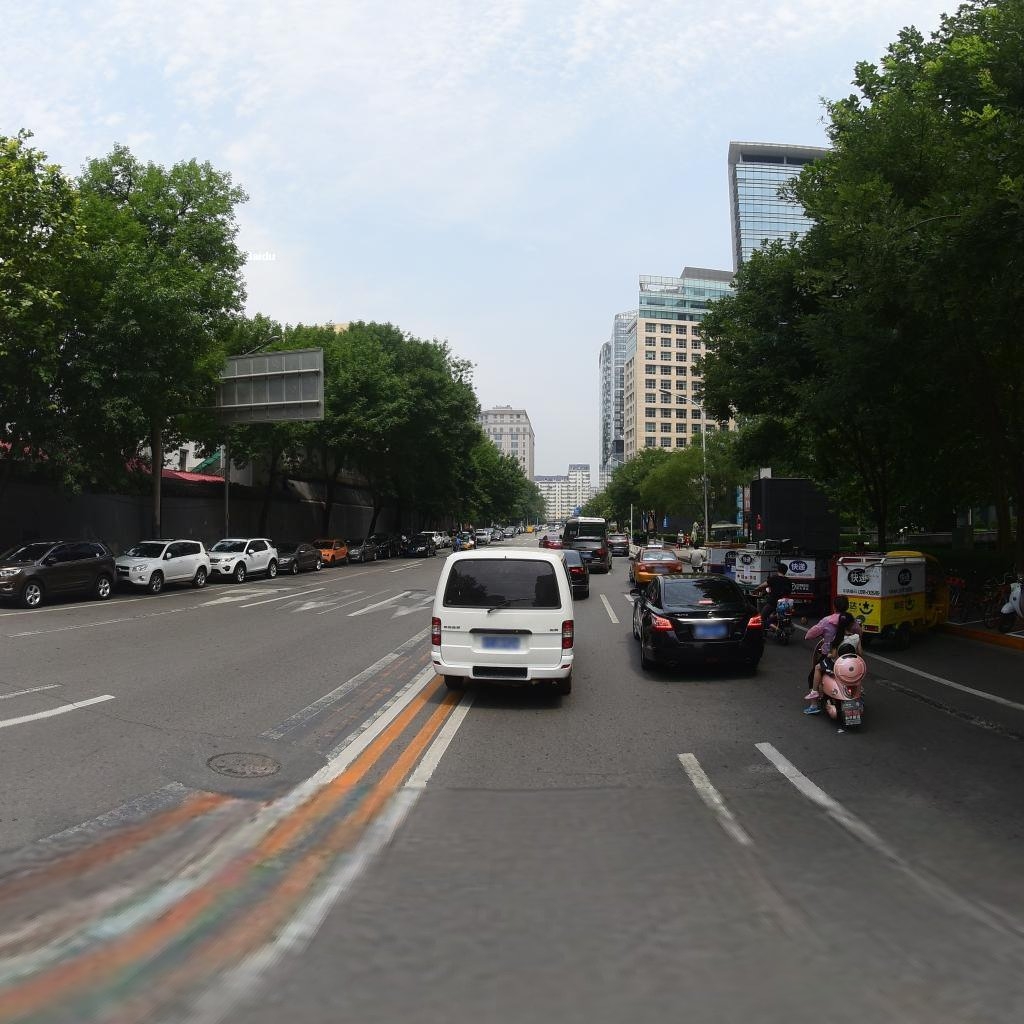
Region: Dongcheng
Road damage annotations: transverse crack, transverse crack, manhole cover, transverse crack